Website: macys
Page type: billing-address
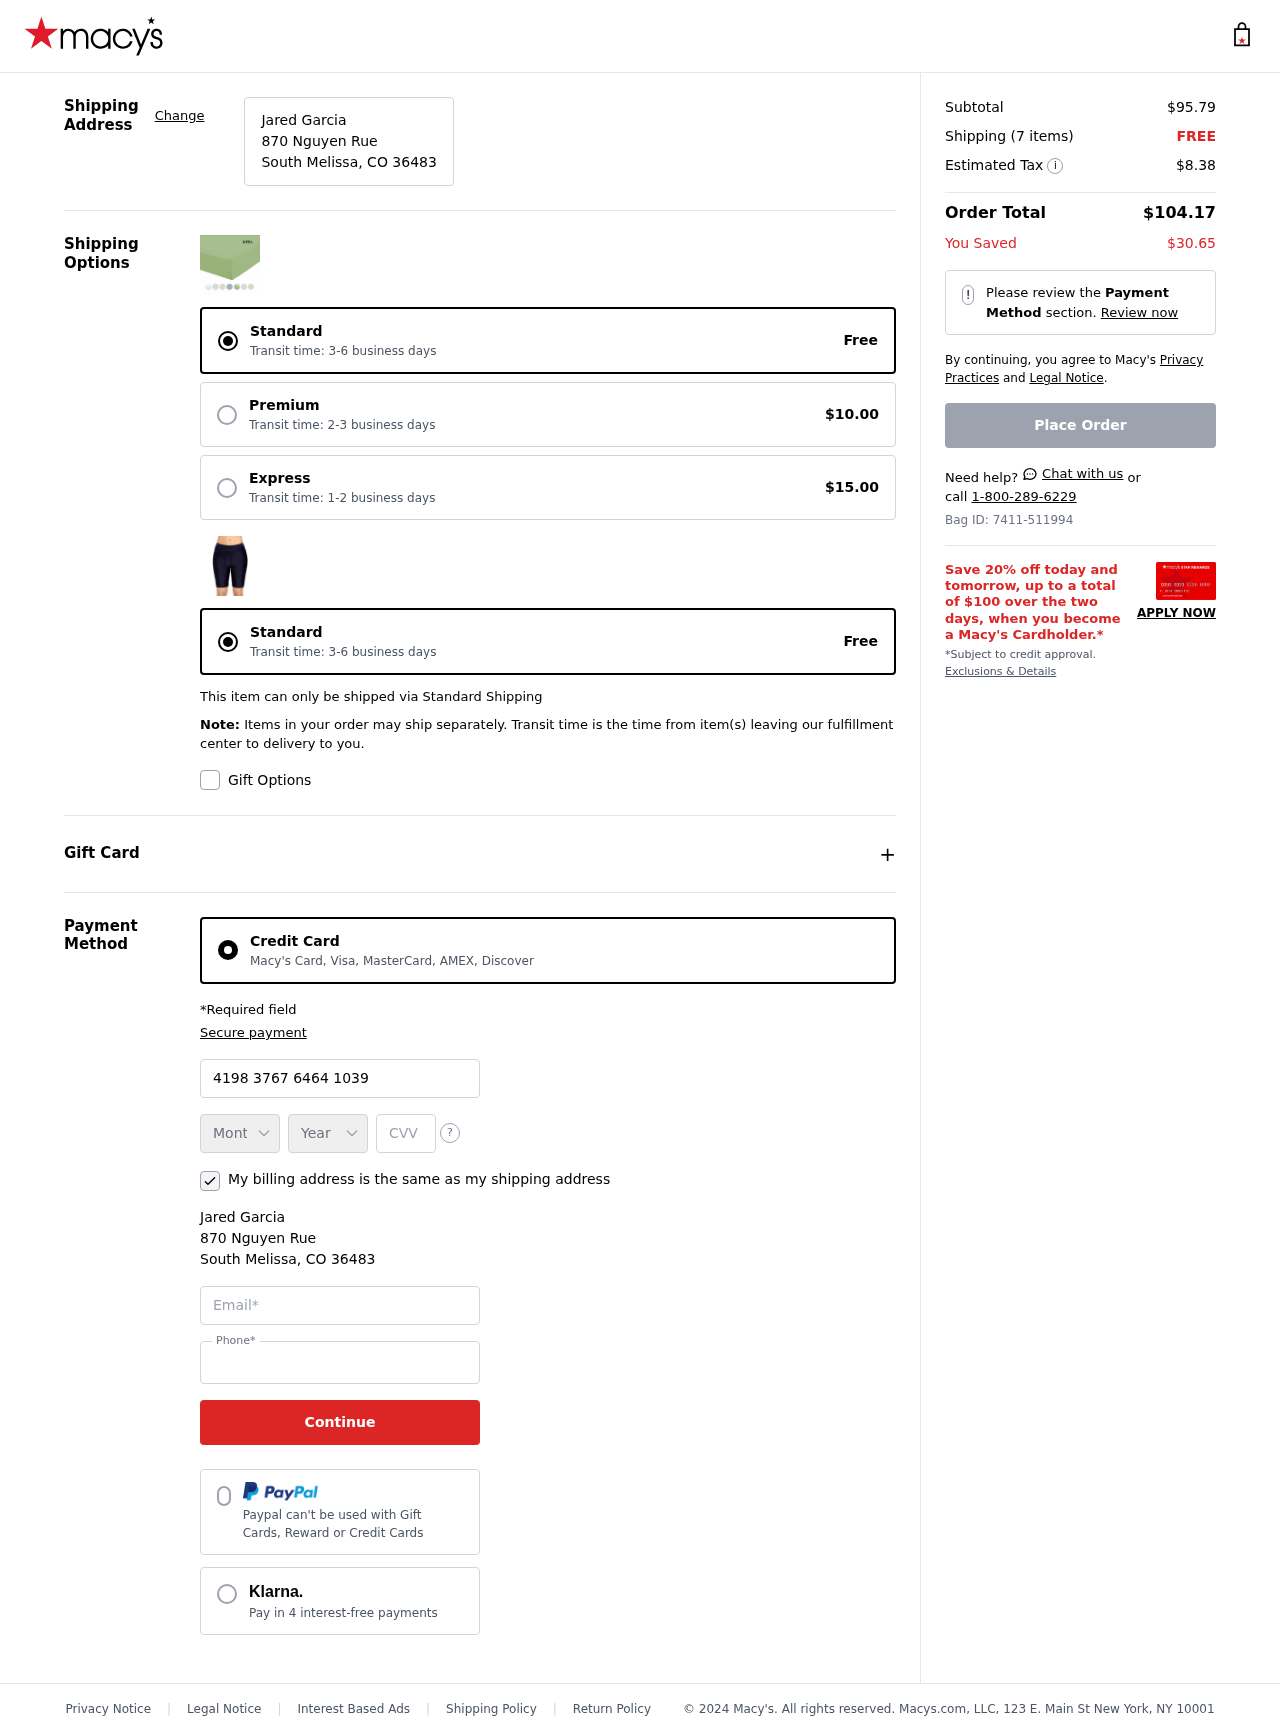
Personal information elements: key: PII_CARD_CVV
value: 509
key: PII_CARD_EXPIRY_MONTH
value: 08
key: PII_CARD_EXPIRY_YEAR
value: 26
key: PII_CARD_NUMBER
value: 4198 3767 6464 1039
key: PII_CITY_STATE_ZIP
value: South Melissa, CO 36483
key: PII_EMAIL
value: jgarcia@yahoo.com
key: PII_FULLNAME
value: Jared Garcia
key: PII_PHONE
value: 6989878942
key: PII_STREET
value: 870 Nguyen Rue
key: PII_FULLNAME2
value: Jared Garcia
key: PII_STREET2
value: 870 Nguyen Rue
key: PII_CITY_STATE_ZIP2
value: South Melissa, CO 36483
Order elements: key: ORDER_SUBTOTAL
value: $95.79
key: ORDER_NUM_ITEMS
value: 7
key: ORDER_SHIPPING_COST
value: FREE
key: ORDER_TAX
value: $8.38
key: ORDER_TOTAL
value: $104.17
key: ORDER_SAVINGS
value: $30.65
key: ORDER_ID
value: Bag ID: 7411-511994